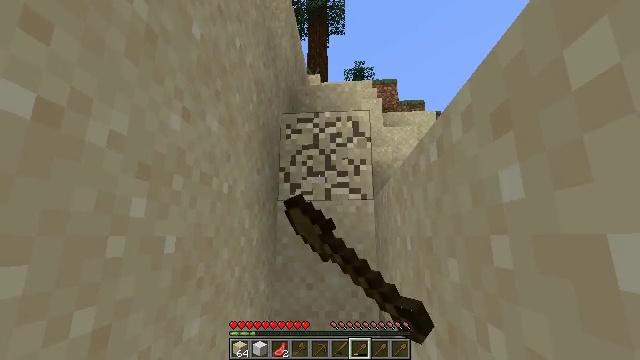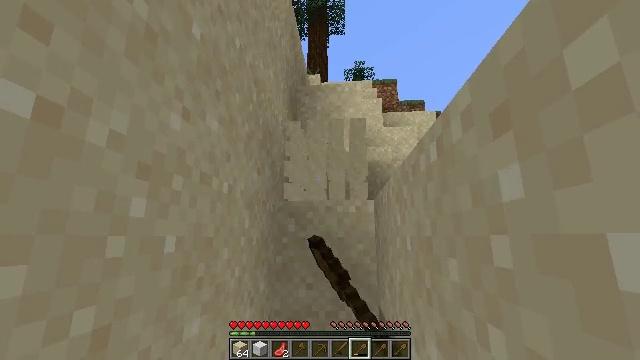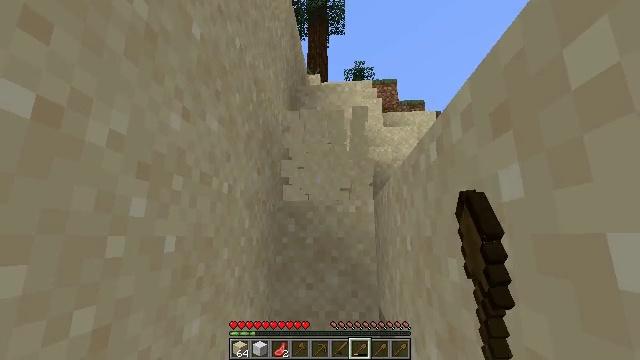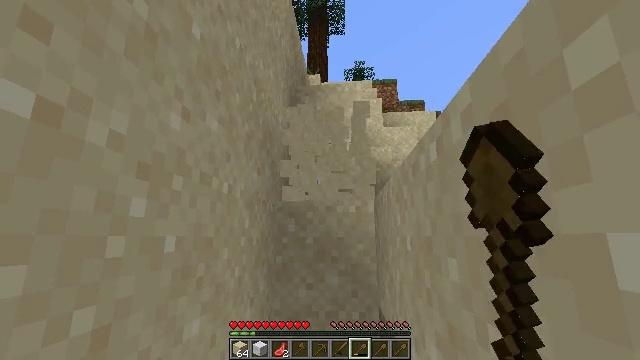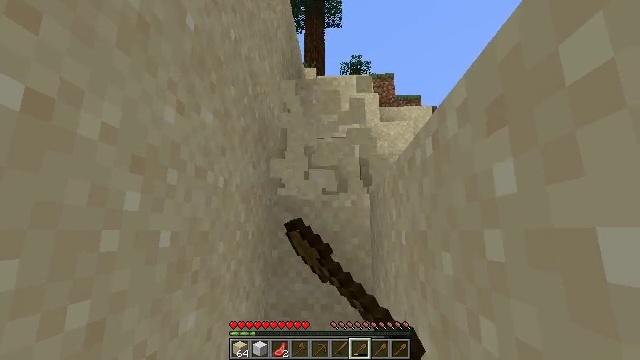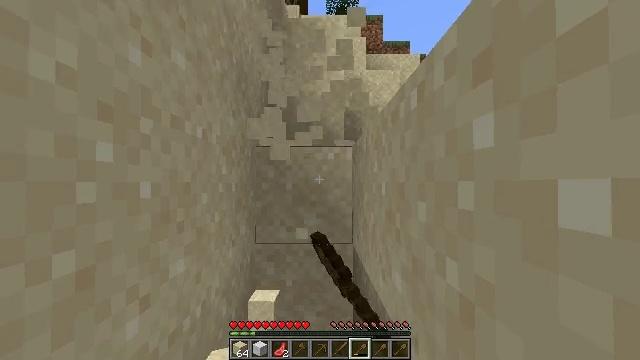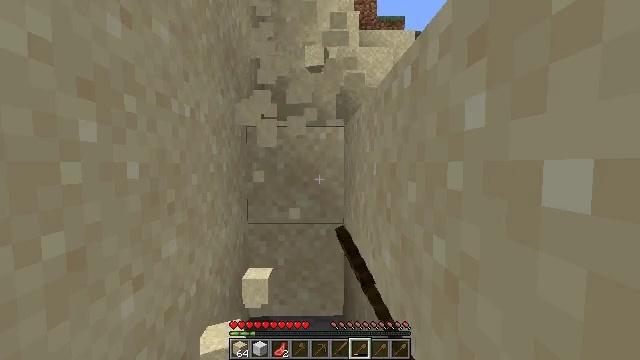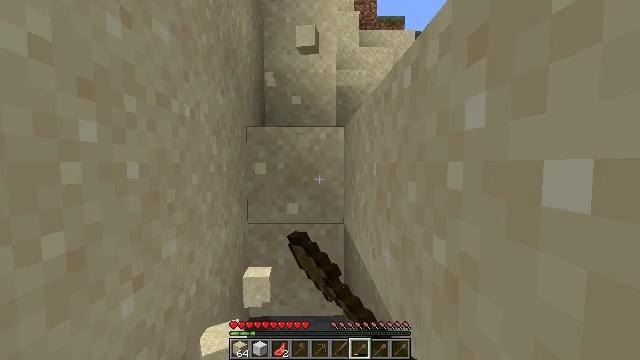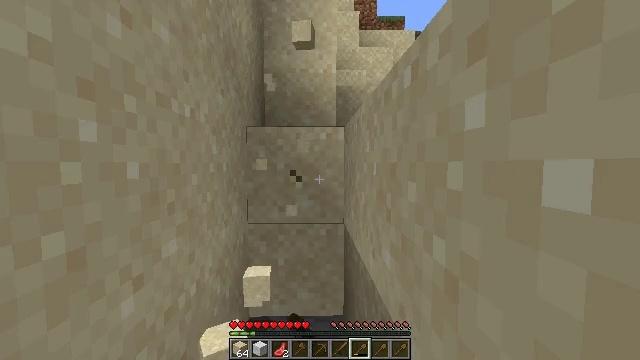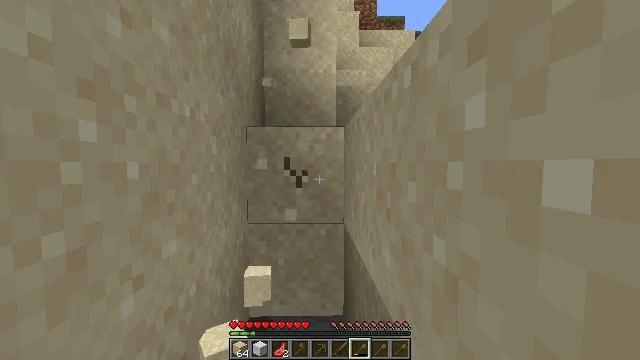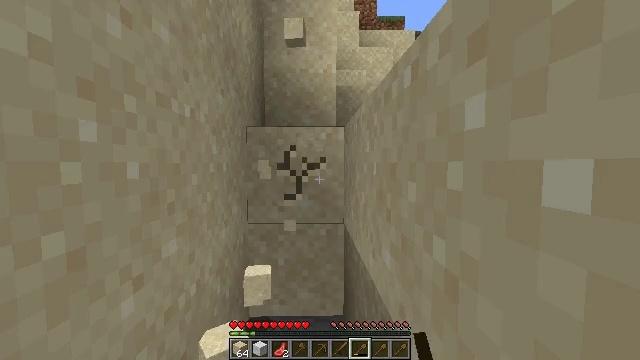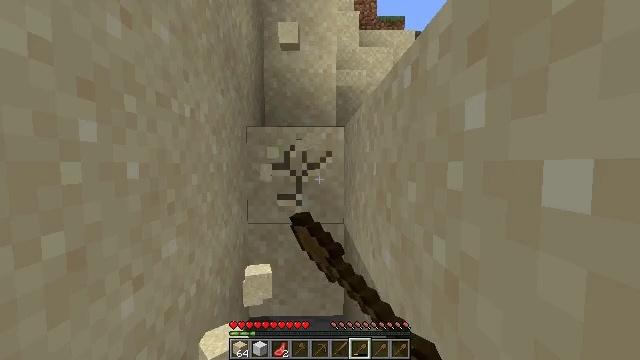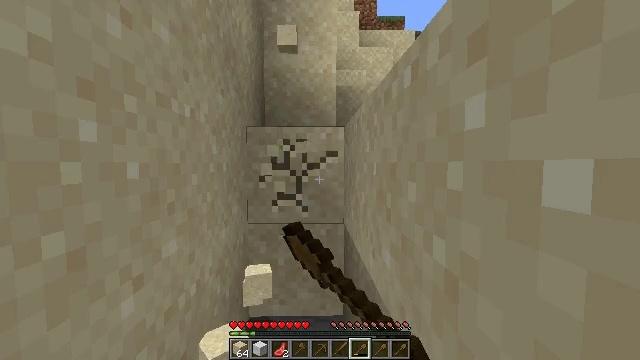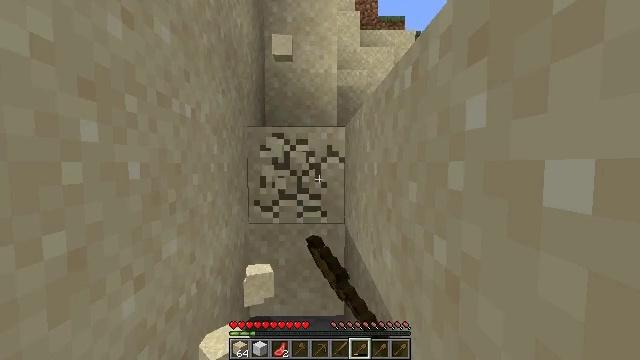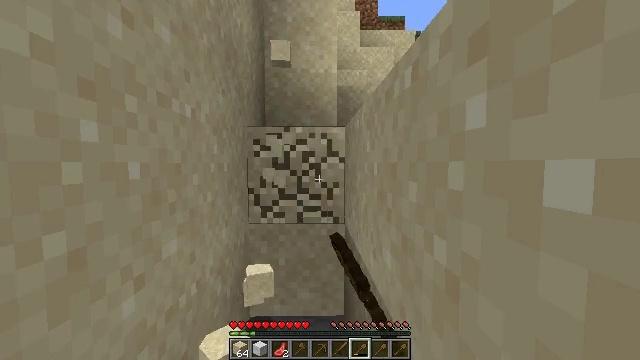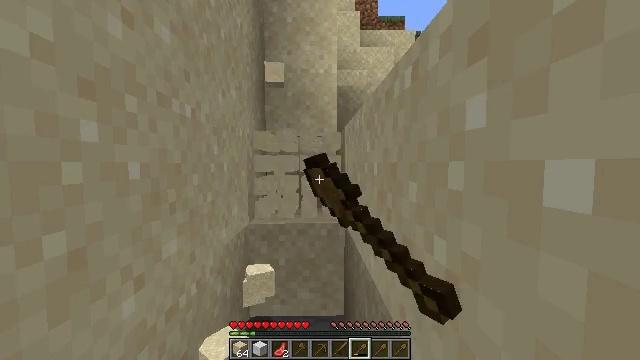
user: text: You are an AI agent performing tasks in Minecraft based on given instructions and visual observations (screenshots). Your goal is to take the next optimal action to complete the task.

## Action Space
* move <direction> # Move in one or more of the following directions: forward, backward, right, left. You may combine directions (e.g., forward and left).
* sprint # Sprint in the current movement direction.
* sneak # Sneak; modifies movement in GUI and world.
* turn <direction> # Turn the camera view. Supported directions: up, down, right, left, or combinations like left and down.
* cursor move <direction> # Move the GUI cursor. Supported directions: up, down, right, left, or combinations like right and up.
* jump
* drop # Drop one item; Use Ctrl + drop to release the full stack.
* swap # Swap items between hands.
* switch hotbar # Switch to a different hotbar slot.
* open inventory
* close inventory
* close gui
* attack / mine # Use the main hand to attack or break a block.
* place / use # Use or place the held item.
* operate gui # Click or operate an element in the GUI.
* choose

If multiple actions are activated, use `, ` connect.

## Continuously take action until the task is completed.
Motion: motion action
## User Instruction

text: Attack the ground to gather sand.
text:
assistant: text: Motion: attack / mine
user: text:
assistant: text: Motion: attack / mine
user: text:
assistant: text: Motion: attack / mine
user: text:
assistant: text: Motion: turn down, attack / mine
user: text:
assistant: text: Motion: turn right and down, attack / mine
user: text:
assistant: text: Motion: turn right and down, attack / mine
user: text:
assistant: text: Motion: attack / mine
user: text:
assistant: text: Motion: attack / mine
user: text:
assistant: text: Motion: attack / mine
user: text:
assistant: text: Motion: attack / mine
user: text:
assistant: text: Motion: attack / mine
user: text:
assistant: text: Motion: attack / mine
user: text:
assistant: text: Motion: attack / mine
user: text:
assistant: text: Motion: attack / mine
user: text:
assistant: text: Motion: attack / mine
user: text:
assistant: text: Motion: attack / mine
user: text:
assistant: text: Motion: turn down, attack / mine
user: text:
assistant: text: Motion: turn down, attack / mine
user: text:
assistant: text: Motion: turn down, attack / mine
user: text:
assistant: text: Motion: turn down, attack / mine
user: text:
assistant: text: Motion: turn down, attack / mine
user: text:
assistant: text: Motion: attack / mine
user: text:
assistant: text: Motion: attack / mine
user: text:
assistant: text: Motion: attack / mine
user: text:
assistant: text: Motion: attack / mine
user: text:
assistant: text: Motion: attack / mine
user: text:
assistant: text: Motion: attack / mine
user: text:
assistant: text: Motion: attack / mine
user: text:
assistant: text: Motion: attack / mine
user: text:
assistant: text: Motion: attack / mine